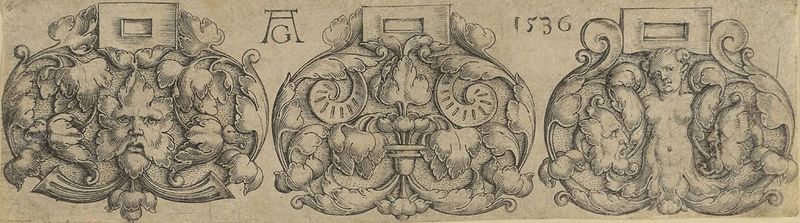
Titel: Drei Gürtelschnallen
Künstler: Heinrich Aldegrever
Standort: Hamburg
Institution: Museum für Kunst und Gewerbe Hamburg
Schlagwörter: blätter, mann, frau, marmor, schmuck, skizze, zeichnung, ornament, bart, gesichter, gesicht, füllhorn, natur, kelch, brosche, renaissance, engel, vase, papier, grafik, graphik, bildhauerei, fotografie, photographie, spange, schnalle, maske, druckgraphik, druckgrafik, stich, fresken, fauna, gurt, kupferstich, fresco, rocaille, rankenwerk, rankenornament, agraffe, gerippt, juwelen, reproduktionen, 1536, druckerzeugnisse, gürtel, ornamentstich, vorlageblätter, hopfenblatt